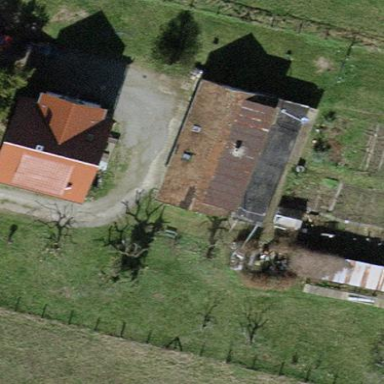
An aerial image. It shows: Shed.